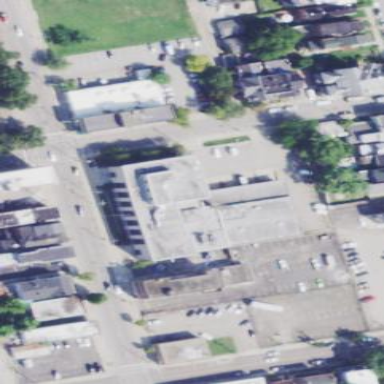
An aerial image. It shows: Building that serves as post office.